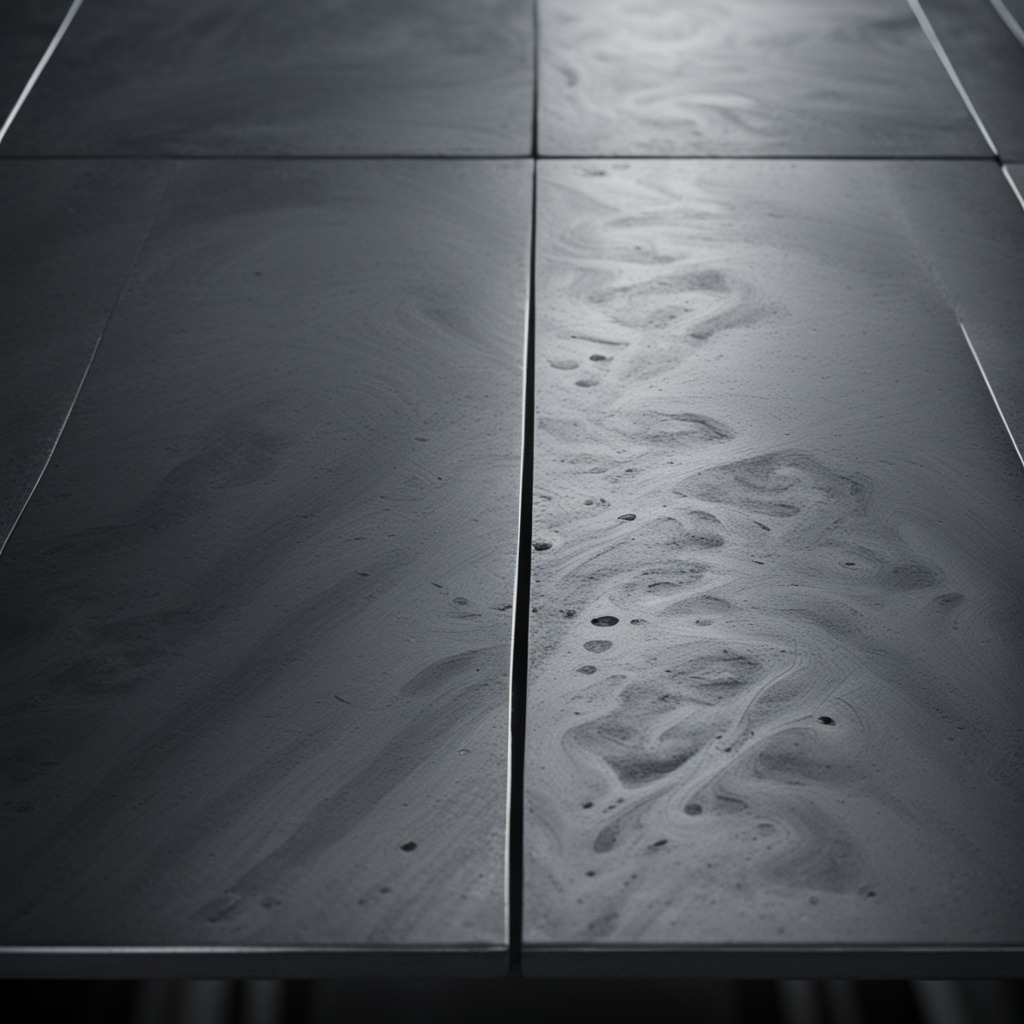
A scissor lies on the cold steel table in a mining workshop gritty textures.